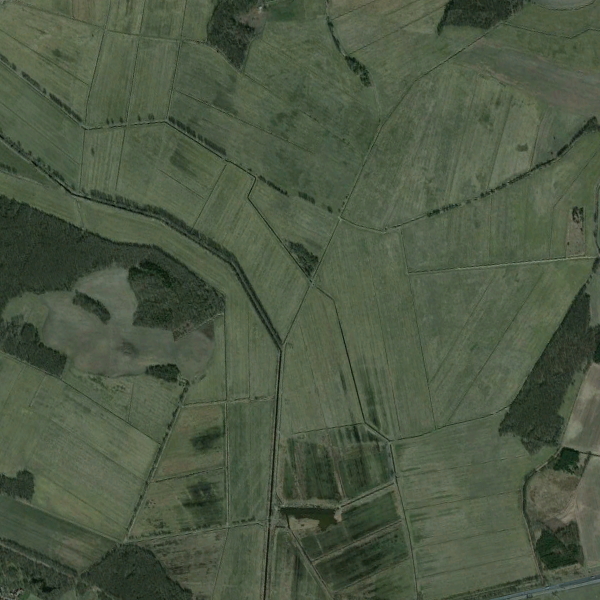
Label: Farmland